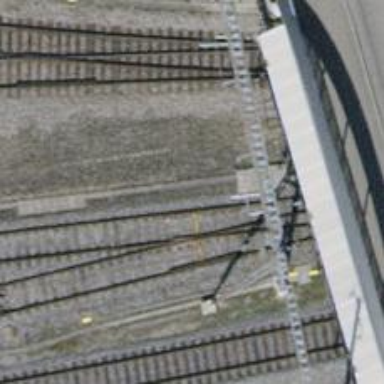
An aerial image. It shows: Single-track electrified railway siding with contact line.